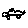
Label: car